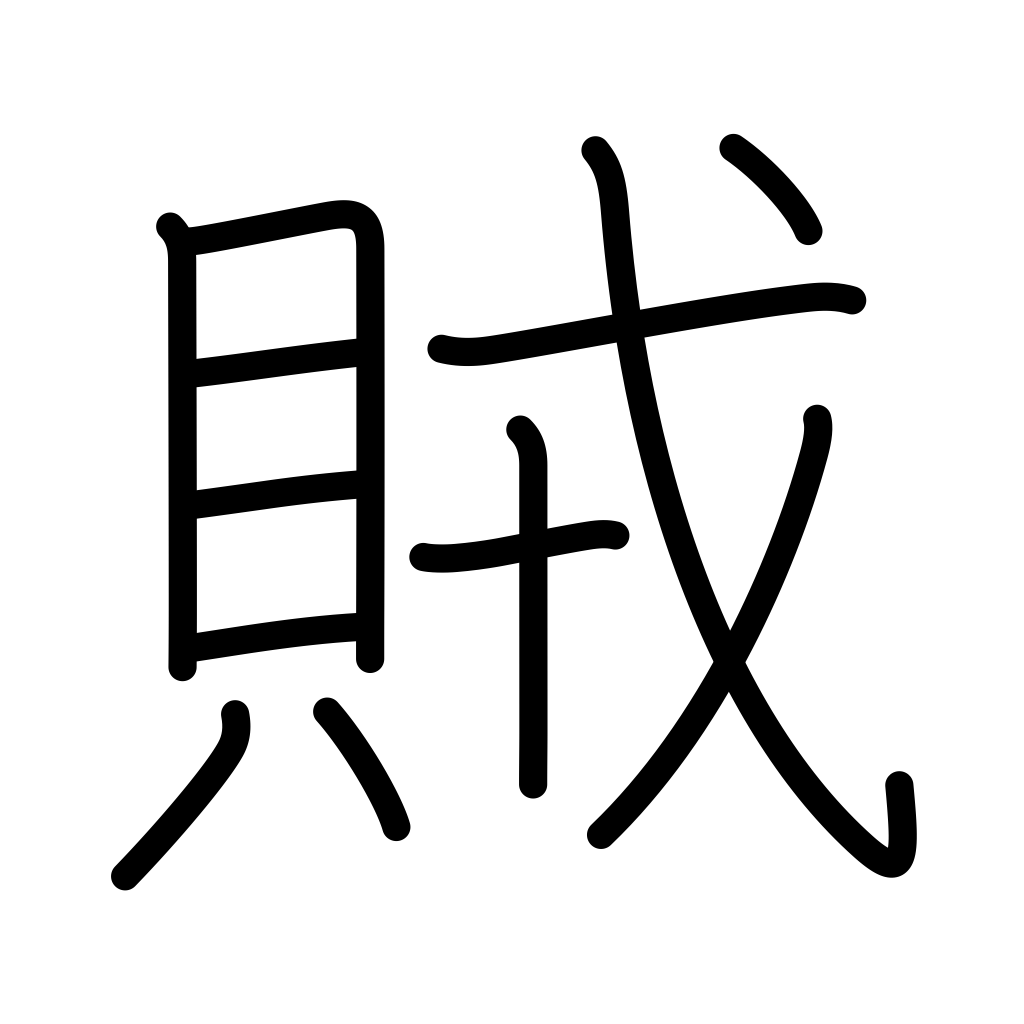
Meaning: burglar, rebel, traitor, robber